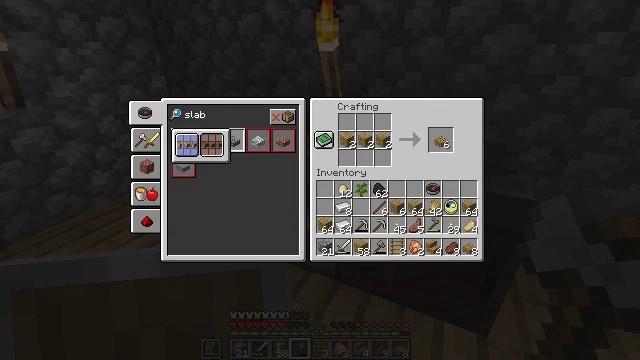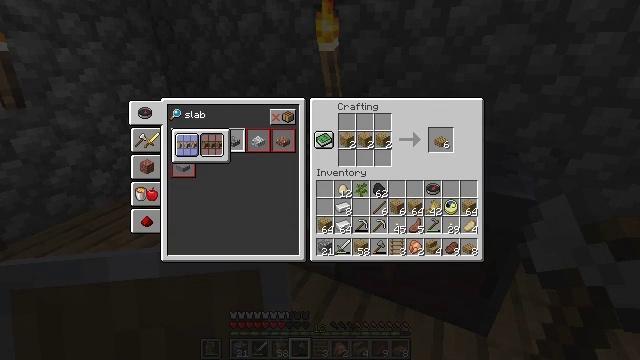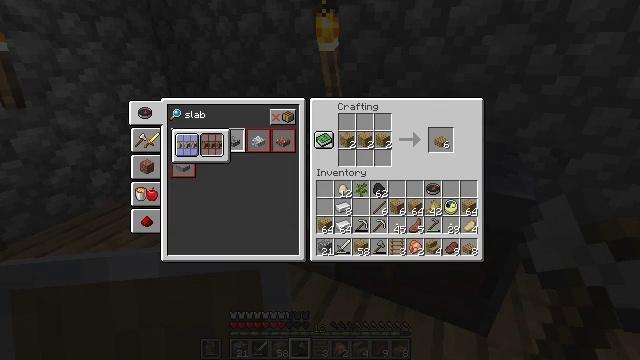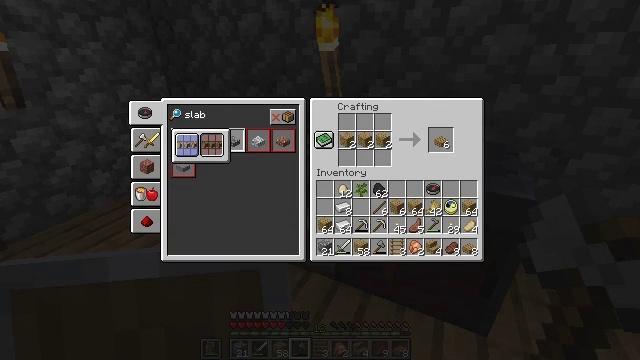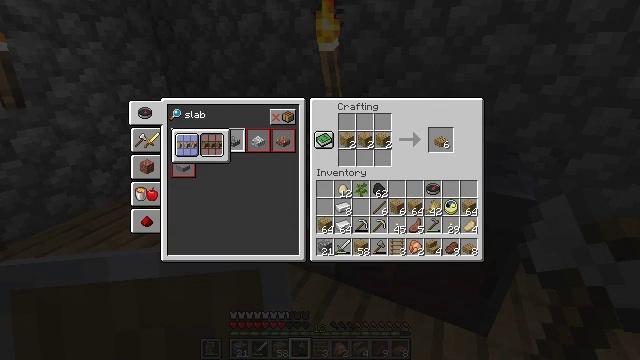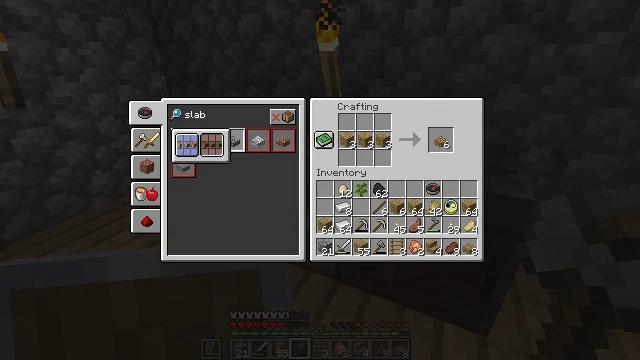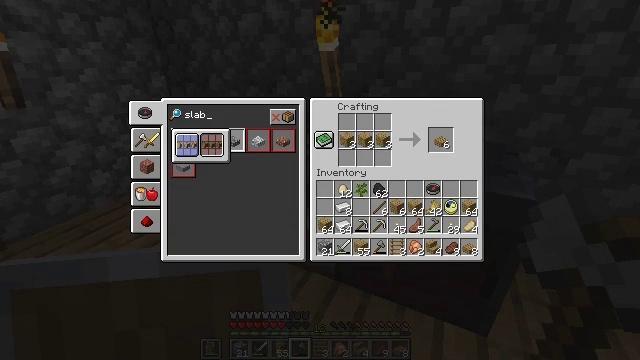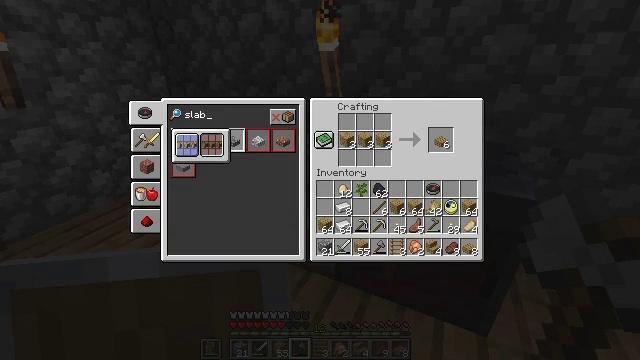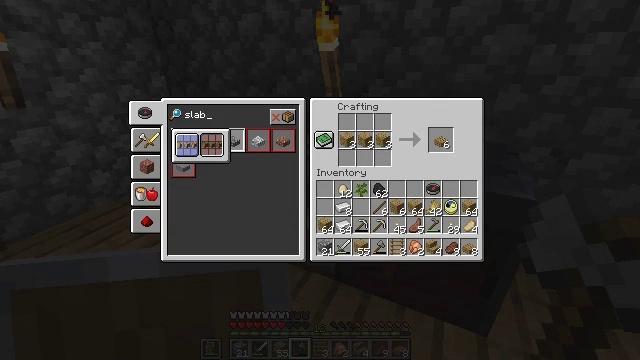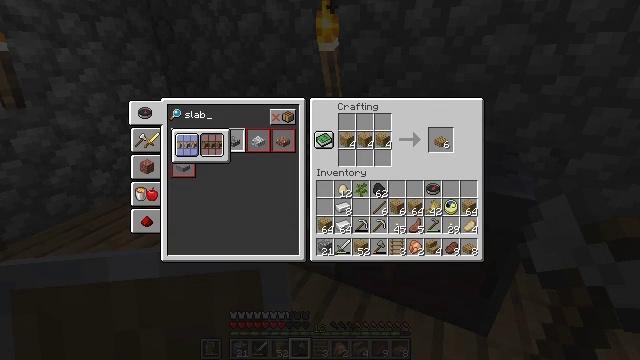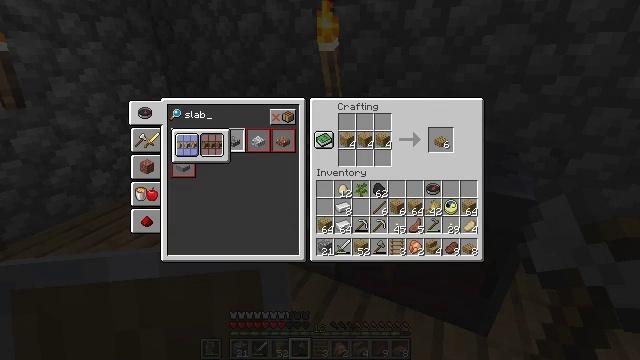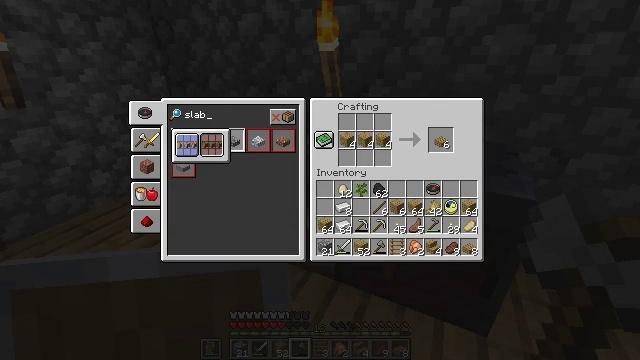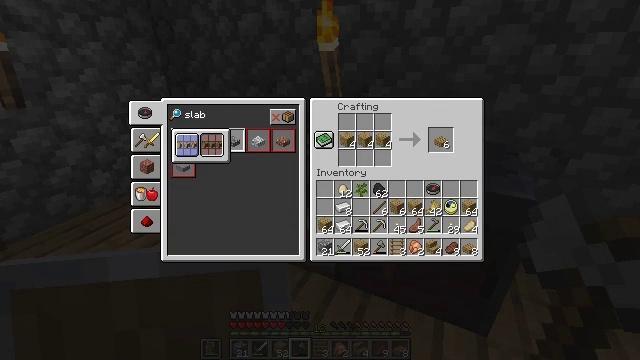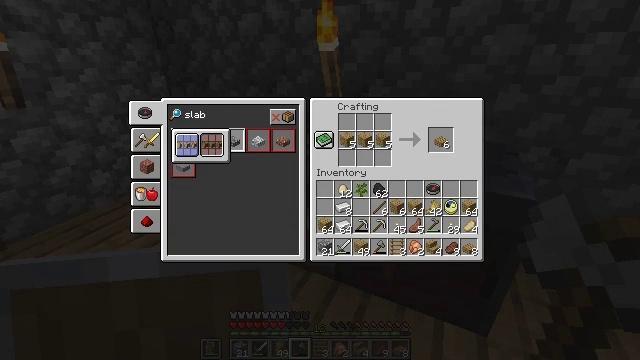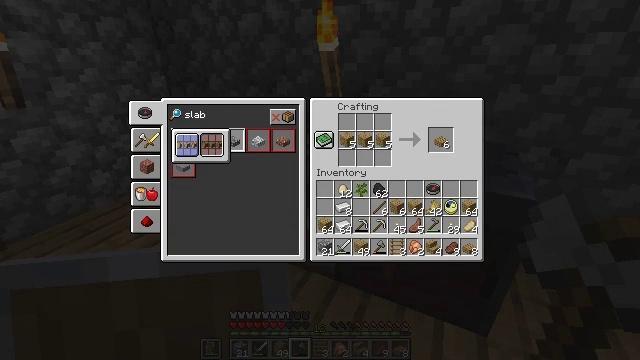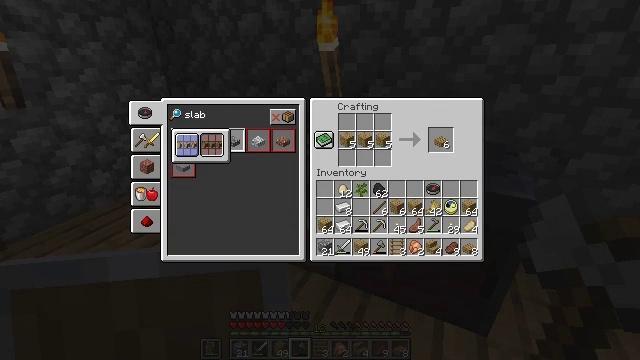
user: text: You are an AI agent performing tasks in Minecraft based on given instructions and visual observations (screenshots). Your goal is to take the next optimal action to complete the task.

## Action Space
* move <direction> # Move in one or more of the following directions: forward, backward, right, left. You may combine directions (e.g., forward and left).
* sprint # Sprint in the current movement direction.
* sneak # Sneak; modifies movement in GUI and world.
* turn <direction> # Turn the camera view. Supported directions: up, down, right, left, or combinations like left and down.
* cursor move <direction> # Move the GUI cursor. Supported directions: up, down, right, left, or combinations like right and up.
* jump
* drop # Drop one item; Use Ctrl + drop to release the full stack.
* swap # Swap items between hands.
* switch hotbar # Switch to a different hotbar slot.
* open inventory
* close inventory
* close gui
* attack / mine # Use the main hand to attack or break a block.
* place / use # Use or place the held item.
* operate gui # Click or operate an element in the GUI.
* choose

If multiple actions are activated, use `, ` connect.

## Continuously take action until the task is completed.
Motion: motion action
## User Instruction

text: Open the crafting table to make an oak slab.
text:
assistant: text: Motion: operate gui
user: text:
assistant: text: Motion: no_op
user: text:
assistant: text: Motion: operate gui
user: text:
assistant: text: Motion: operate gui
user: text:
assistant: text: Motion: operate gui
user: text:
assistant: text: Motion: no_op
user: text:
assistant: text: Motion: operate gui
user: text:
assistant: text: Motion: operate gui
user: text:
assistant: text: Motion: operate gui
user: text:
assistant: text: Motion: no_op
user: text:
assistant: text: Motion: operate gui
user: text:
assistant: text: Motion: operate gui
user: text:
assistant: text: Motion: operate gui
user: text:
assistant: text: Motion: operate gui
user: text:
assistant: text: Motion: operate gui
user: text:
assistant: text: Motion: operate gui
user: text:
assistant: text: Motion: no_op
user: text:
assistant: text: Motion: operate gui
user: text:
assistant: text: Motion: operate gui
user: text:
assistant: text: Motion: operate gui
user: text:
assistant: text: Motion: no_op
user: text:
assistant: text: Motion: no_op
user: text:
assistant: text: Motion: no_op
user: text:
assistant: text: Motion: no_op
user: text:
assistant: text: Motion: no_op
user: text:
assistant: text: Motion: no_op
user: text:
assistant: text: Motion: no_op
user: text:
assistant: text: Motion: no_op
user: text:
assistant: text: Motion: no_op
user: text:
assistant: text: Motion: no_op